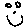
Label: smiley face